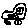
Label: car